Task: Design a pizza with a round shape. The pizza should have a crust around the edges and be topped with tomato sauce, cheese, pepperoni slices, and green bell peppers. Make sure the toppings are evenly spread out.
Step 191:
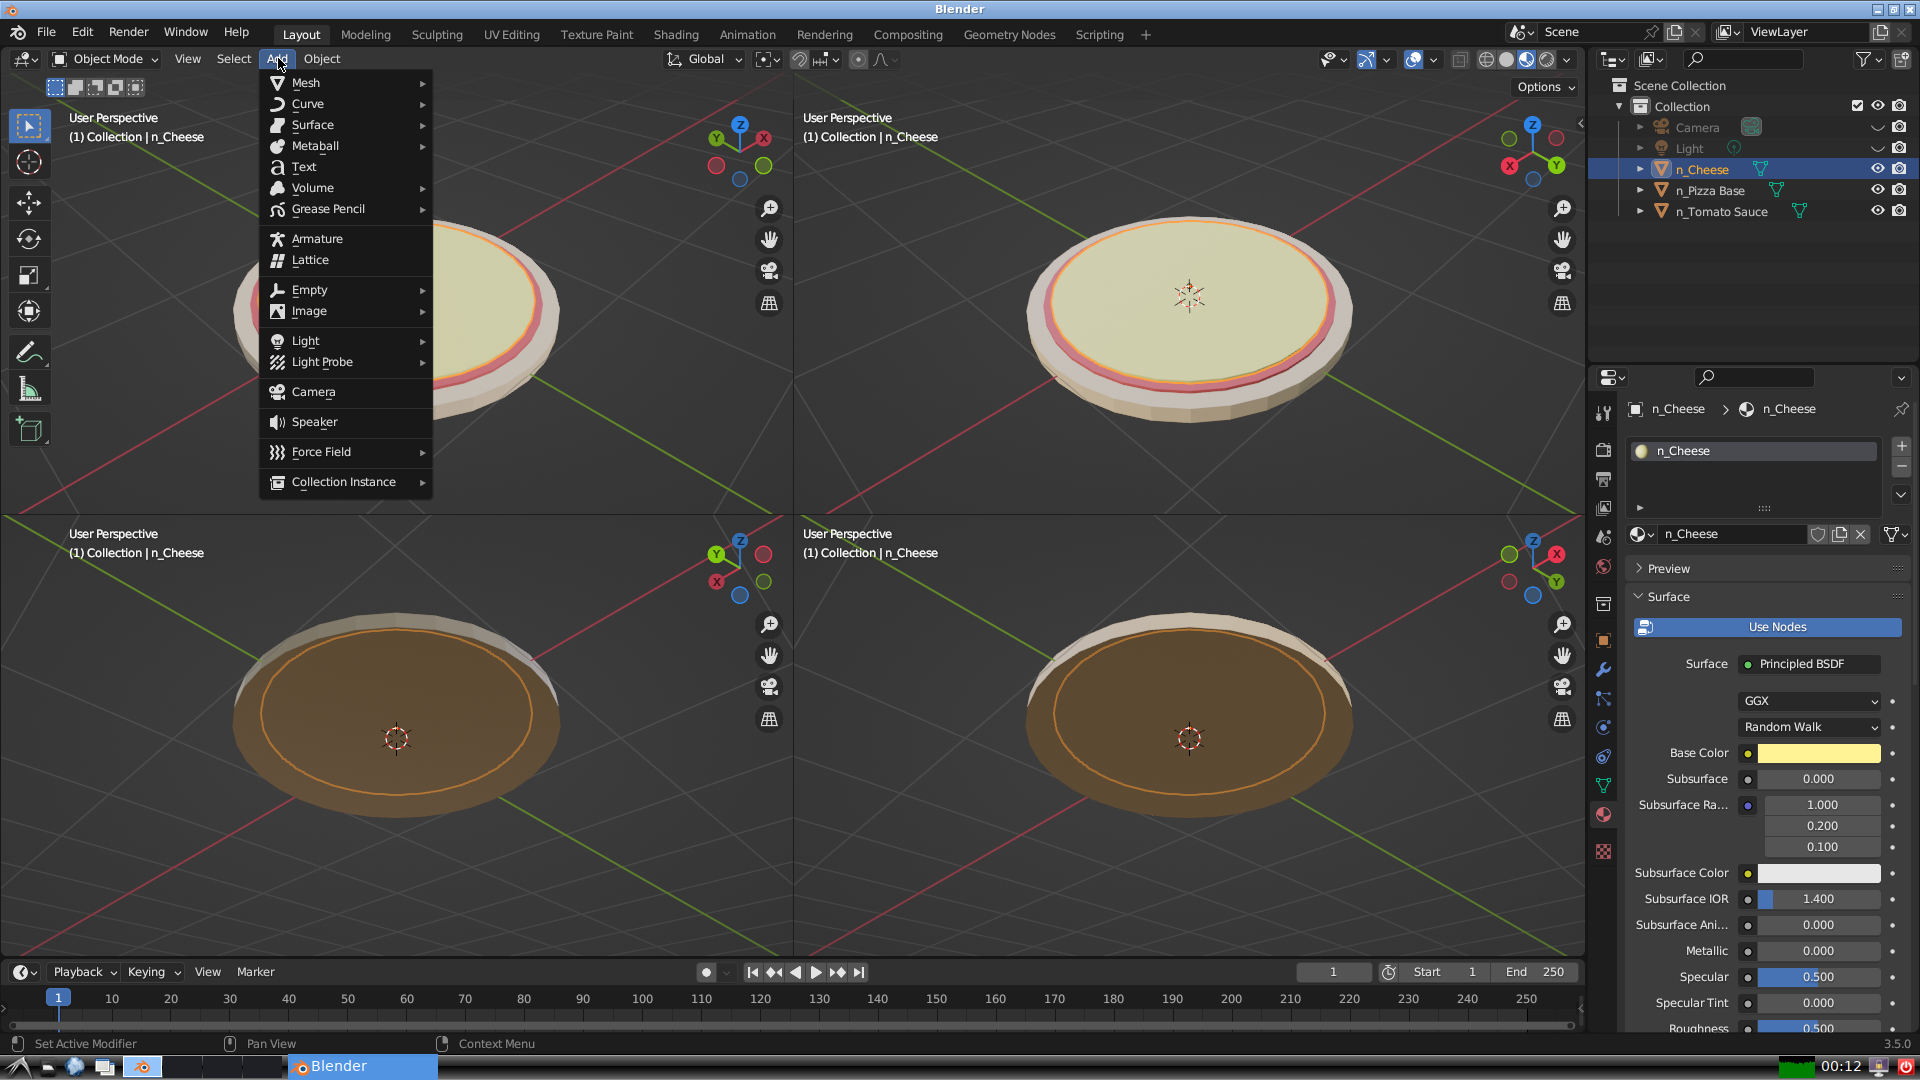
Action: {"mouse_move": [304, 84]}